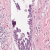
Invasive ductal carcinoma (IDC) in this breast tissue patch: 0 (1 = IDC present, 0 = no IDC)